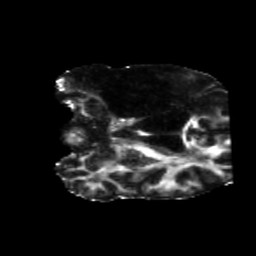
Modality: FA
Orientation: coronal
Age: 40
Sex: male
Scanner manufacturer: siemens
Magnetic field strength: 3 T
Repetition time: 5.25 s
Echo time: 0.08 s